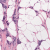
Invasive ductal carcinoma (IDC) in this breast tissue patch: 1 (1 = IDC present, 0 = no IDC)